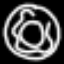
Label: donut